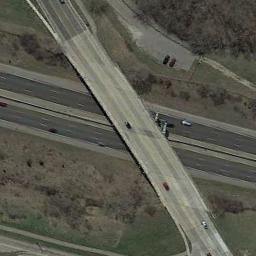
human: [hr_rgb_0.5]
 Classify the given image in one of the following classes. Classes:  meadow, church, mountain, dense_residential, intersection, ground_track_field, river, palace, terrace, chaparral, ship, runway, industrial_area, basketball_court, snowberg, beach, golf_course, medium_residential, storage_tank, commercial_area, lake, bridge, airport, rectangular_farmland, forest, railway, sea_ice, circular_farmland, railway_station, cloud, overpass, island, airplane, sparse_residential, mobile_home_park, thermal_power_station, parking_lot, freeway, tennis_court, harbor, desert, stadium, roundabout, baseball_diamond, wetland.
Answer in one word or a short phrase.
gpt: overpass